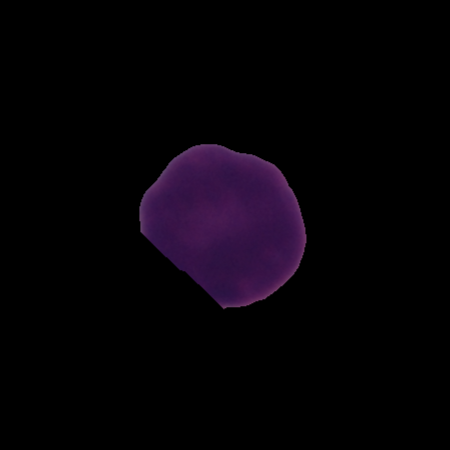
Label: healthy